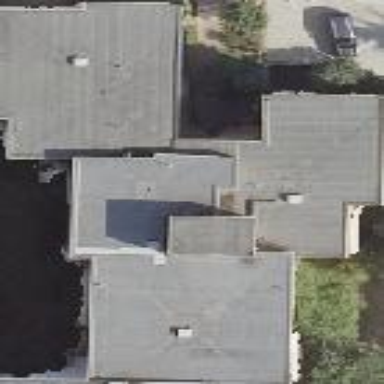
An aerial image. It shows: Apartment building with flat roof.